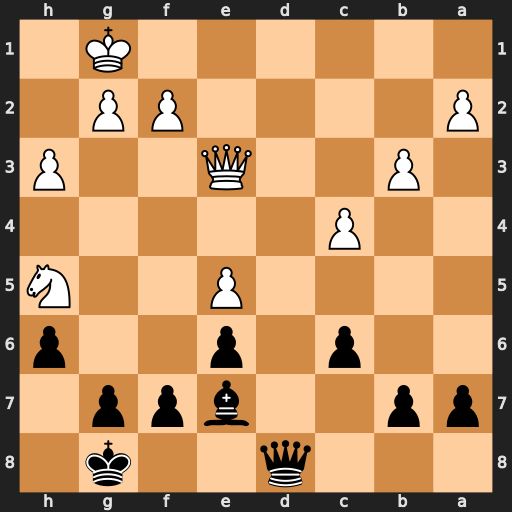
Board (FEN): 3q2k1/pp2bpp1/2p1p2p/4P2N/2P5/1P2Q2P/P4PP1/6K1
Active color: b
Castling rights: -
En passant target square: -
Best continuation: Qd1+ Kh2 Qxh5